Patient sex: M
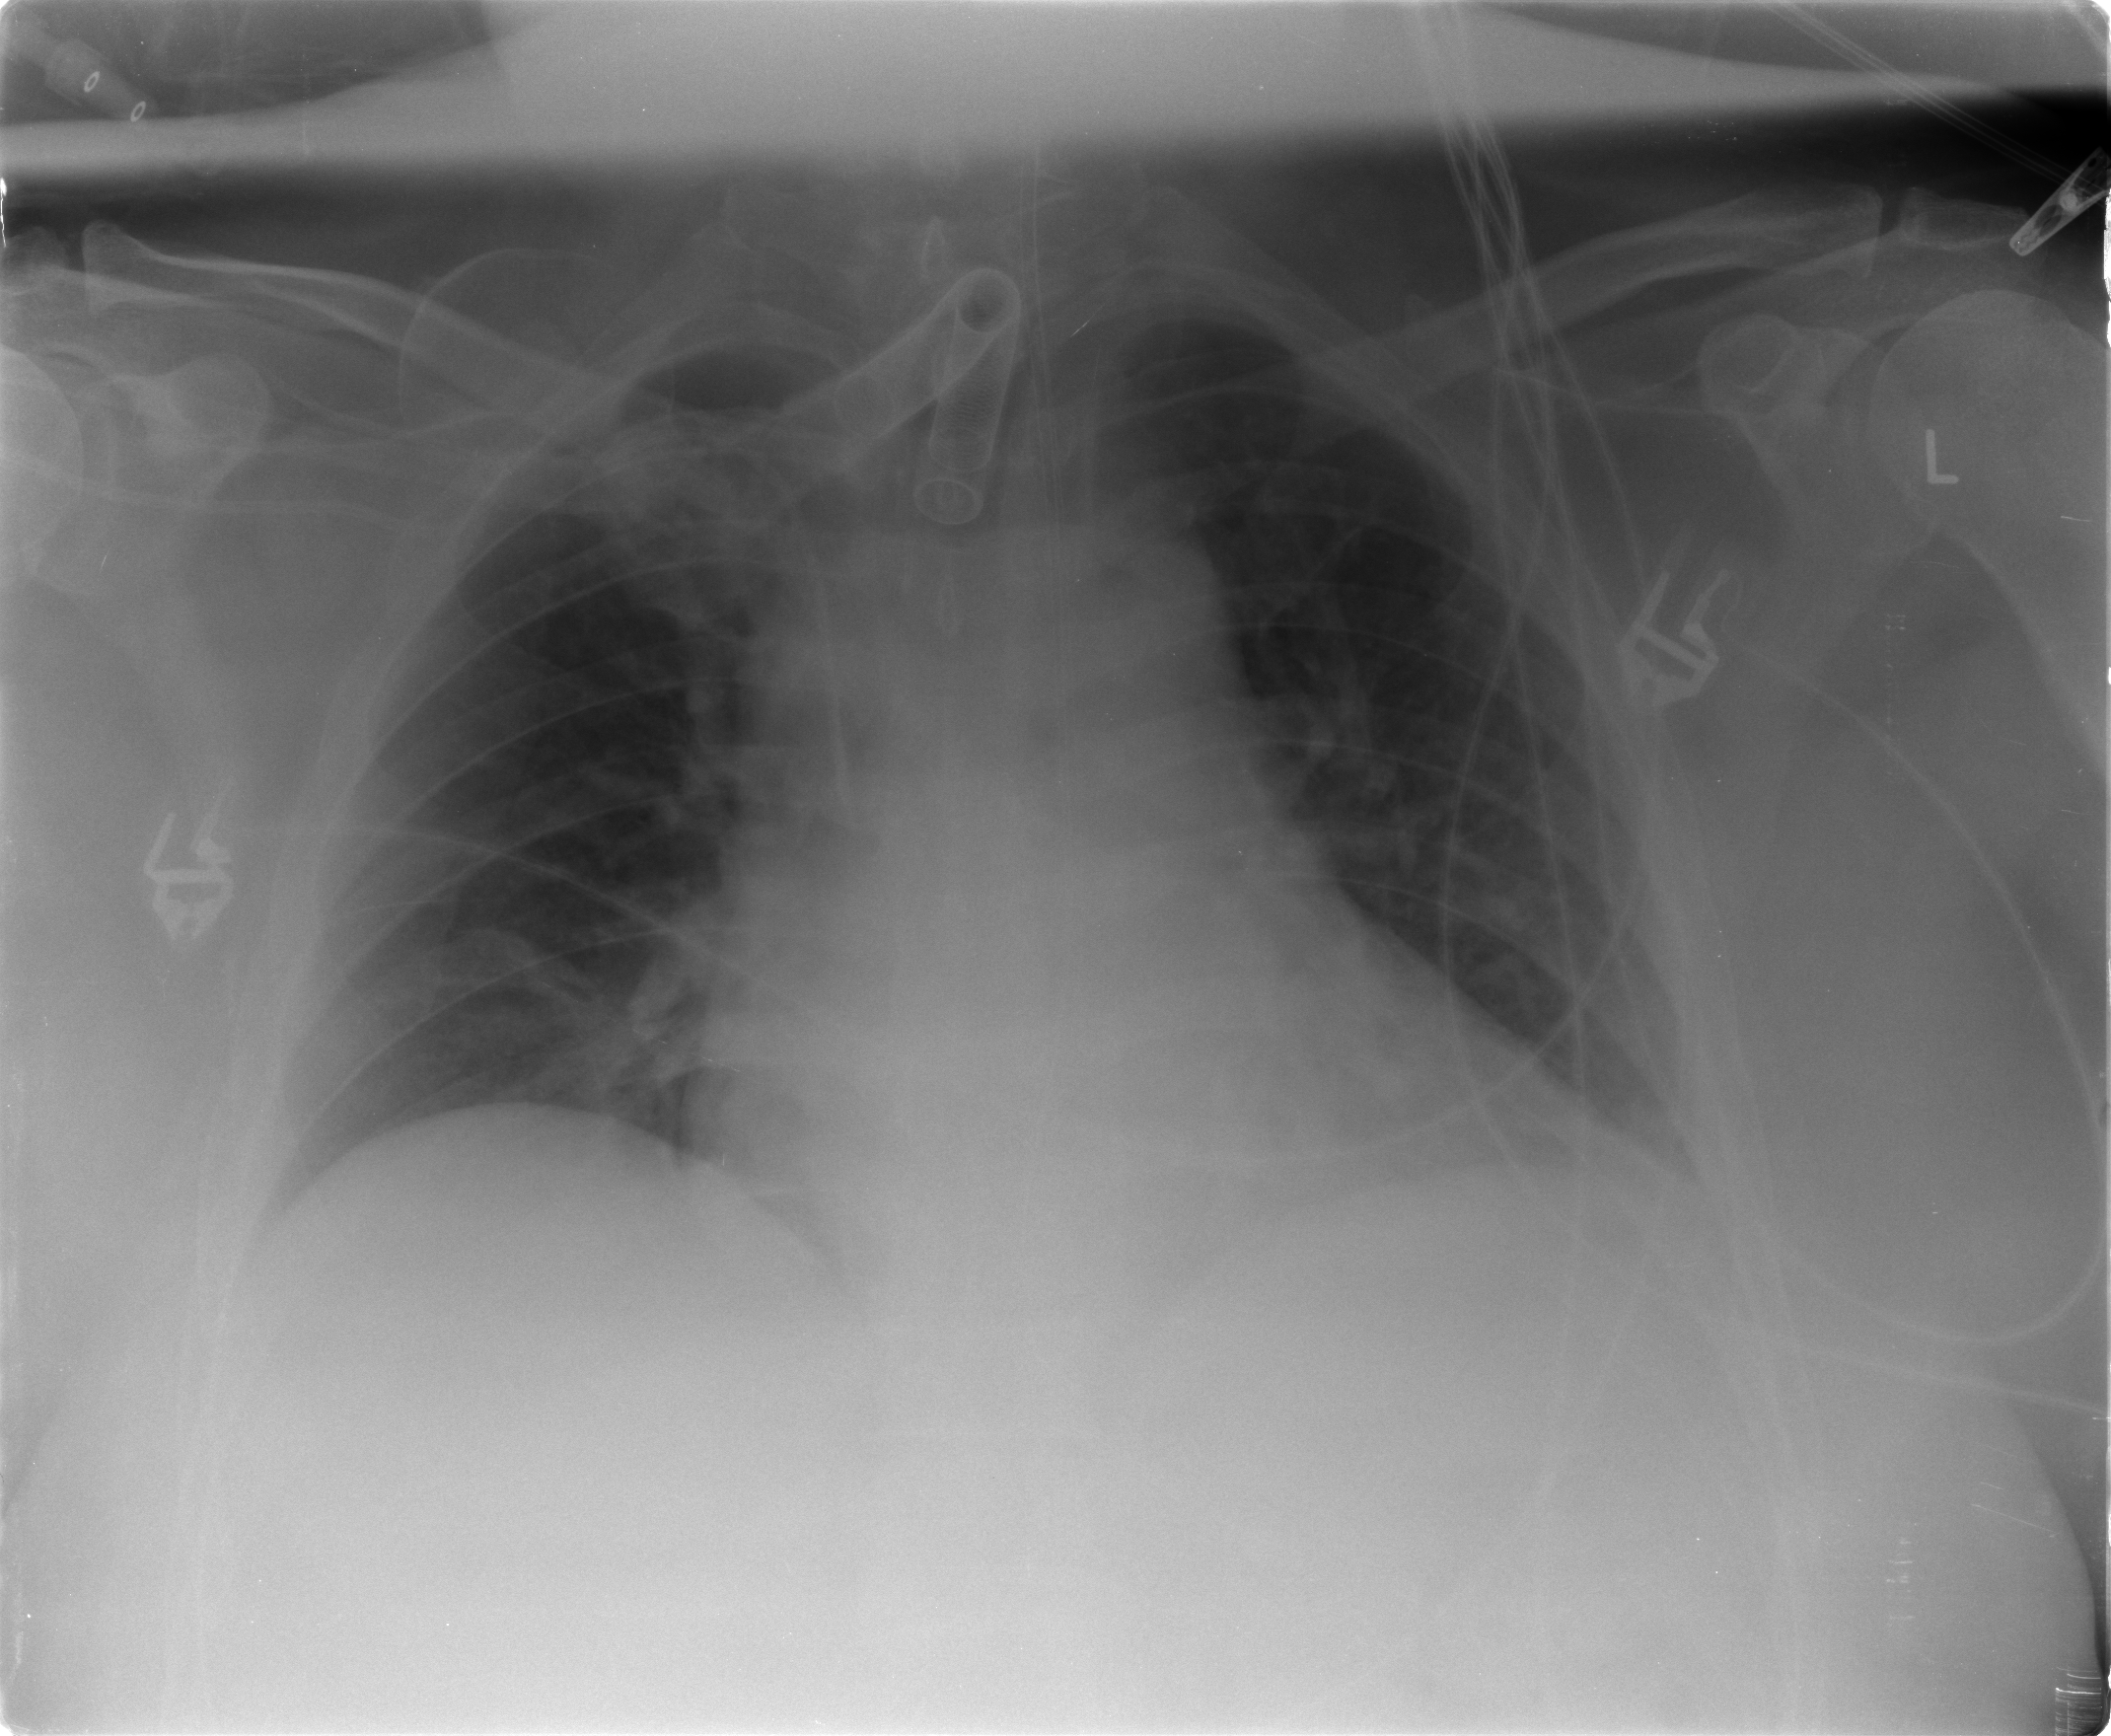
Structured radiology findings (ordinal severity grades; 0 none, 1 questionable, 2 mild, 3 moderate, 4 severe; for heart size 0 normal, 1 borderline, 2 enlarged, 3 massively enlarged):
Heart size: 2
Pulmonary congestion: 2
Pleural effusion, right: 0
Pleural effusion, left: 1
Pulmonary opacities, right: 0
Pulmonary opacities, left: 0
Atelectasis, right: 2
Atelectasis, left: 1